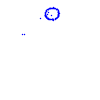
Particle: kaon